Question: I am trying to have to check boxes through ajax, but it is not working properly. I am not able to , only the second one is working fine. Could anyone spot the error here?
'''
$.ajax({
type:"POST",
url:"../scripts/domainlist.php?dept="+deptid+"&pro="+proid,
contentType:"application/json; charset:utf-8",
dataType:"json",
success: function(data){
$('#domainlist').empty();
$('#domainlist')
.append("<tr rowspan='2' class='domainname'>
<th class='domainname'>Domain Name</th>
<th class='domainname'>Is this domain applicable to your organization?</th>
<th style='height:30px' class='domainname'>Do you want this domain to be displayed?</th>
</tr>");
var index = 0;
$.each(data,function(i,item){
var index2=index+1;
var display_status = "";
var applicable_status = "";
if(data[i].applicable == 1){
applicable_status = "checked";
}
if(data[i].display == 1){
display_status = "checked";
}
$('#domainlist')
.append("<tr class='domainname'>
<td class='domainname'>
<a href='setcategoryapplicability.php?dom="+ data[i].domid +"'>"+ data[i].domname +"</a>
</td>
<td>
<input id='toggle-"+index+"' name='applicable["+data[i].domid+"]' class='toggle toggle-round' type=checkbox "+applicable_status+">
<label for='toggle-"+index+"]'></label>
</td>
<td>
<input id='toggle-"+index2+"' name='display["+data[i].domid+"]' class='toggle toggle-round' type=checkbox "+display_status+">
<label for='toggle-"+index2+"'></label>
</td>
</tr>");
index = index +2;
});
},
complete: function(){
}
});
'''

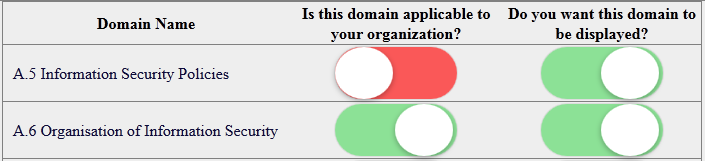
Answer: I am so sorry to trouble you guys. I feel so stupid. Thank you for your responses. It is working fine now.